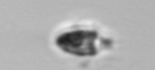
Label: Balanion